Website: lowes
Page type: billing-address
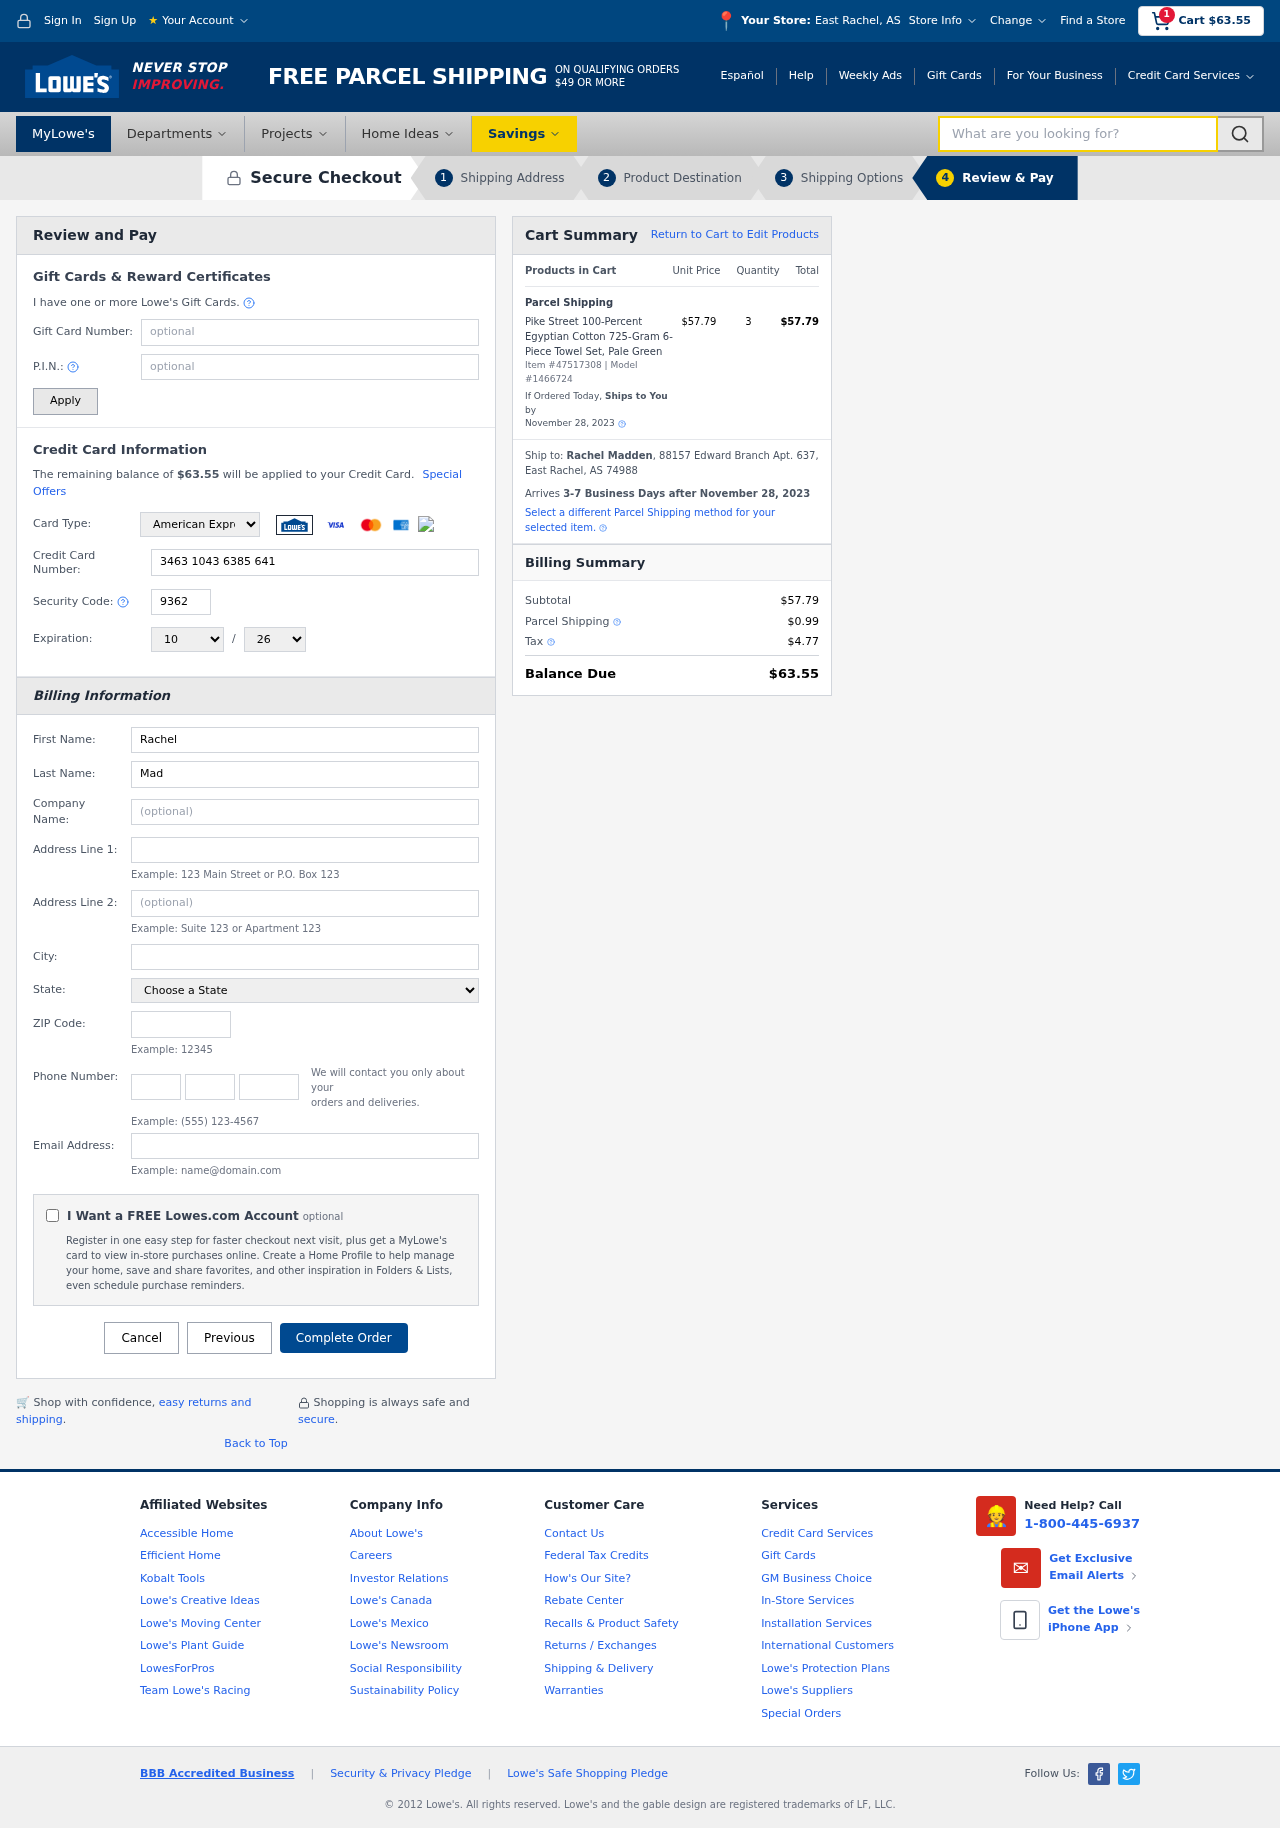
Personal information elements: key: PII_CARD_CVV
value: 9362
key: PII_CARD_EXPIRY_MONTH
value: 10
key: PII_CARD_EXPIRY_YEAR
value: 26
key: PII_CARD_NUMBER
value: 3463 1043 6385 641
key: PII_CARD_TYPE
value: American Express
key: PII_CITY
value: East Rachel
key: PII_CITY_STATE
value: East Rachel, AS
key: PII_EMAIL
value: rachel_madden@gmail.com
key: PII_FIRSTNAME
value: Rachel
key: PII_FULLNAME
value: Rachel Madden
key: PII_LASTNAME
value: Madden
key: PII_PHONE_AREA
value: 686
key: PII_PHONE_PREFIX
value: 841
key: PII_PHONE_SUFFIX
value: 6601
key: PII_POSTCODE
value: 74988
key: PII_STATE
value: AS
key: PII_STREET
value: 88157 Edward Branch Apt. 637
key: PII_STREET2
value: Suite 984
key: PII_CITY_STATE_ZIP
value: East Rachel, AS 74988
Product elements: key: PRODUCT1_NAME
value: Pike Street 100-Percent Egyptian Cotton 725-Gram 6-Piece Towel Set, Pale Green
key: PRODUCT1_PRICE
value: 57.79
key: PRODUCT1_QUANTITY
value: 3
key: PRODUCT_ITEM_NUMBER
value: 47517308
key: PRODUCT_MODEL_NUMBER
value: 1466724
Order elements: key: ORDER_SUBTOTAL
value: $63.55
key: ORDER_TOTAL
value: $63.55
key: ORDER_SHIPPING_DATE
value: November 28, 2023
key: ORDER_SUBTOTAL
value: $57.79
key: ORDER_DELIVERY_DATE
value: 3-7 Business Days after November 28, 2023
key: ORDER_SHIPPING_DATE2
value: November 28, 2023
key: ORDER_SUBTOTAL2
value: $57.79
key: ORDER_SHIPPING_COST
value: $0.99
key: ORDER_TAX
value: $4.77
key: ORDER_TOTAL2
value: $63.55
Search elements: key: HEADER_SEARCH
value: What are you looking for?